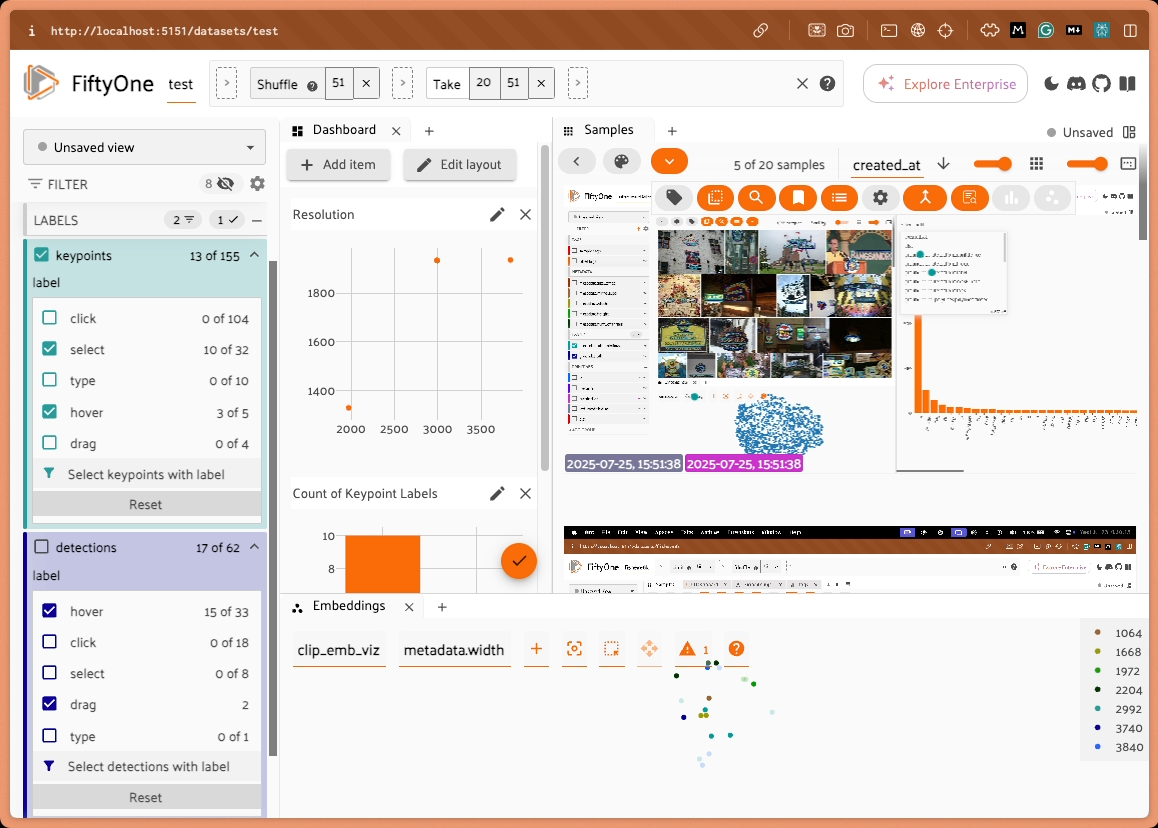
task_description: Clear all the view stages
action_type: click
element_info: Icon

task_description: Learn more about view stages
action_type: click
element_info: Icon

task_description: Clear the Shuffle view stage
action_type: click
element_info: Icon

task_description: Clear the Take view stage
action_type: click
element_info: Icon

task_description: Add a view stage before Shuffle
action_type: click
element_info: Icon

task_description: Add a view stage after Shuffle
action_type: click
element_info: Icon

task_description: Add a new view stage after Take
action_type: click
element_info: Icon

task_description: Toggle to dark mode
action_type: click
element_info: Icon

task_description: Hide t
action_type: click
element_info: Icon

task_description: Open color settings menu
action_type: click
element_info: Icon

task_description: See more items available in the actions row toolbar
action_type: click
element_info: Icon

task_description: Tag samples in the current view
action_type: click
element_info: Icon

task_description: Open display options menu
action_type: click
element_info: Icon

task_description: Toggle to visibility mode
action_type: click
element_info: Icon

task_description: Close the Dashboard panel
action_type: click
element_info: Icon

task_description: Edit the dashboard
action_type: click
element_info: Icon

task_description: Close the Dashboard panel
action_type: click
element_info: Icon

task_description: Close the embeddings panel
action_type: click
element_info: Icon

task_description: Open a new panel next to the Embeddings panel
action_type: click
element_info: Icon

task_description: Collapse and minimize the labels group in the sidebar
action_type: click
element_info: Icon

task_description: Clear keypoints from being shown on samples in the samples panel
action_type: click
element_info: Checkbox

task_description: Clear the samples with a keypoint label of select from the samples panel
action_type: click
element_info: Checkbox

task_description: Clear the samples with a keypoint label of hover from the samples panel
action_type: click
element_info: Checkbox

task_description: Add samples with a keypoint label of hover to the samples panel
action_type: click
element_info: Checkbox

task_description: Show all detections labels in the samples panel
action_type: click
element_info: Checkbox

task_description: Clear the samples with a detections label of hover from the samples panel
action_type: click
element_info: Checkbox

task_description: Clear the samples with a detections label of drag from the samples panel
action_type: click
element_info: Checkbox
action_type: click

task_description: Load a saved view
action_type: select
element_info: Menu Item

task_description: Save the current space as a workspace
action_type: click
element_info: Button

task_description: Add a new item to the Dashboard
action_type: click
element_info: Button

task_description: Edit the dashboard layout
action_type: click
element_info: Button

task_description: Edit the Resolution plot in the Dashboard panel
action_type: click
element_info: Icon

task_description: Remove the Resolution plot from the Dashboard panel
action_type: click
element_info: Icon

task_description: Edit the Count of Keypoint Labels plot in the Dashboard panel
action_type: click
element_info: Icon

task_description: Remove the Count of Keypoint Labels plot from the Dashboard panel
action_type: click
element_info: Icon

action_type: click

task_description: Reset the zoom of samples in the samples panel
action_type: click
element_info: Icon

task_description: Load a different dataset
action_type: select
element_info: Menu Item

task_description: How many fields have been hidden from view in the sidebar?
action_type: hover
element_info: Text

task_description: Find the Dashboard panel in this workspace
action_type: hover
element_info: Menu Item

task_description: Change how samples are sorted
action_type: select
element_info: Button

task_description: Toggle sort to sort by ascending values
action_type: click
element_info: Icon

task_description: Locate the samples panel in this workspace
action_type: hover
element_info: Menu Item

task_description: Select a different brain key to visualize in the embeddings plot
action_type: click
element_info: Menu Item

task_description: Change the field used to color the embeddings in the embeddings panel
action_type: select
element_info: Menu Item

task_description: Use the legend in the embeddings panel to toggle the visibility of each class of points
action_type: select
element_info: Menu Item

action_type: click

task_description: Clear labels filters
action_type: click
element_info: Icon

task_description: Clear the shown labels
action_type: click
element_info: Icon

task_description: Clear the filter applied to keypoints labels field
action_type: click
element_info: Button

task_description: Clear the filter applied to detections label field
action_type: click
element_info: Button

task_description: Find the sidebar
action_type: hover
element_info: Menu Item

task_description: Find the embeddings panel
action_type: hover
element_info: Menu Item